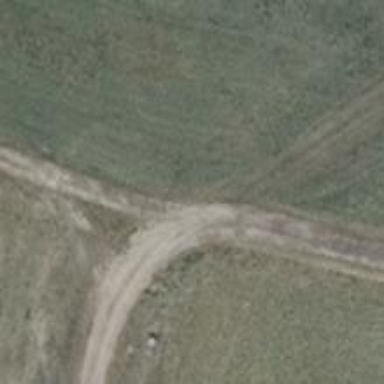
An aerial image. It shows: Track with grade 4 tracktype.